Question: I have downloaded the <URL> and added it in the library. I have added the proxy settings in Eclipse. But when ever I try this in the code:
'''
Document doc = Jsoup.connect("http://www.wikipedia.com").get();
'''
it throws the following error:
'Errorjava.net.ConnectException: Connection refused: connect'
Can anyone help me figure out a solution? Is there a specific way to set the proxy (in case I am missing something). Attaching screenshot of the same. Any help/guidance will be highly appreciated.

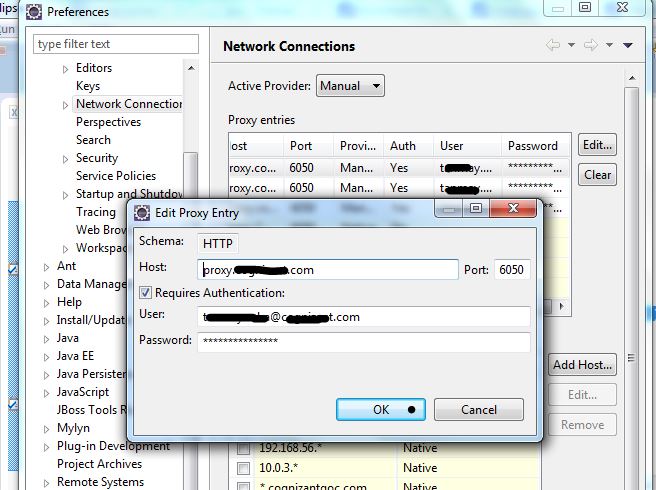
Answer: The proxy in Eclipse only sets it for connecting to update software, etc. It has nothing to do with the proxy used by your programs.
To set the proxy you can try:
'''
System.setProperty("http.proxyHost", "proxy.xxx.com"); // or the IP
System.setProperty("http.proxyPort", "6050");
Document doc = Jsoup.connect("http://www.wikipedia.com").get();
'''
Or simply set the System properties when executing your program:
'''
-Dhttp.proxyHost=proxy.xxx.com -Dhttp.proxyPort=6050
'''